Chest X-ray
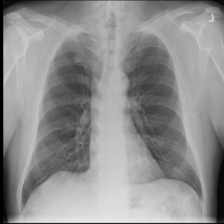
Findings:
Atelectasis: negative
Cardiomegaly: negative
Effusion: negative
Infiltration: negative
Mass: negative
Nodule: negative
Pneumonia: negative
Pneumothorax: negative
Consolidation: negative
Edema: negative
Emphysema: negative
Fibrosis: negative
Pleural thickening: negative
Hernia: negative